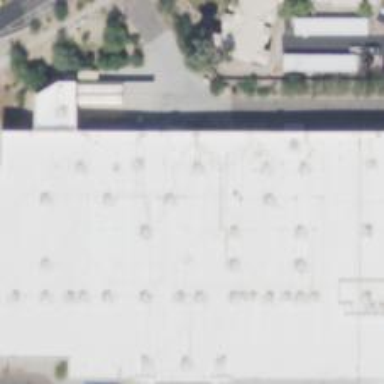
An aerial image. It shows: Retail building.